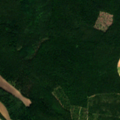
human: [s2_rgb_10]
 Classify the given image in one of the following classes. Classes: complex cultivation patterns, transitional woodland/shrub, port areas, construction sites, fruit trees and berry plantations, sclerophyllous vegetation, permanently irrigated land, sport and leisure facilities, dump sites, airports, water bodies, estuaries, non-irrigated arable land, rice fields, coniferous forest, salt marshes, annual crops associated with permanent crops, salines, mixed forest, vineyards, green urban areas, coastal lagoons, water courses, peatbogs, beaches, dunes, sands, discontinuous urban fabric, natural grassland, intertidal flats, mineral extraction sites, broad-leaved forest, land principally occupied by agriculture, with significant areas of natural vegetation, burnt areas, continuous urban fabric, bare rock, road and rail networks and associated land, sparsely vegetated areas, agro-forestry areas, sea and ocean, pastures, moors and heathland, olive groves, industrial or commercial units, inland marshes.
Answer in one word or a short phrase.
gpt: discontinuous urban fabric, non-irrigated arable land, broad-leaved forest